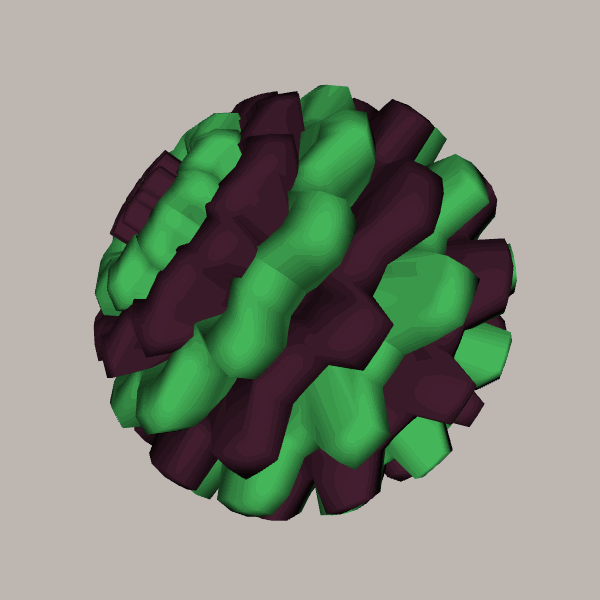
Background: light